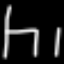
Label: chair